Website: lowes
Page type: payment
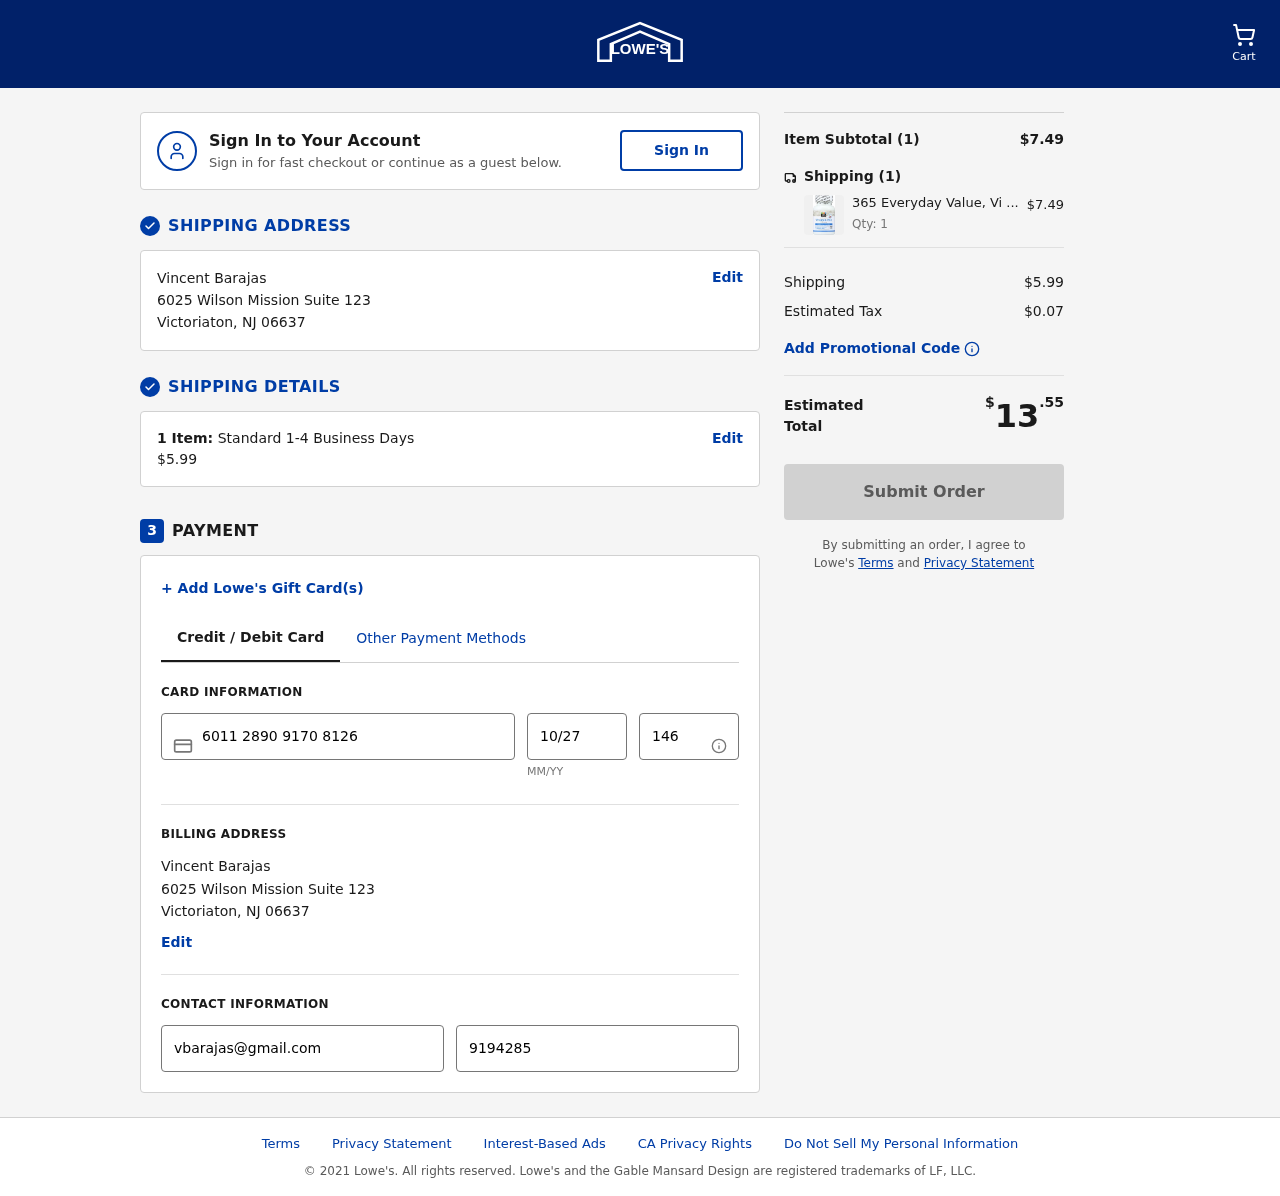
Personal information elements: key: PII_CARD_CVV
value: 146
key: PII_CARD_EXPIRY
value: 10/27
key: PII_CARD_NUMBER
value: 6011 2890 9170 8126
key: PII_CITY
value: Victoriaton
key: PII_EMAIL
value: vbarajas@gmail.com
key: PII_FULLNAME
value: Vincent Barajas
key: PII_PHONE
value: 9194285247
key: PII_POSTCODE
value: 06637
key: PII_STATE_ABBR
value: NJ
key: PII_STREET
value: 6025 Wilson Mission Suite 123
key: PII_FULLNAME2
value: Vincent Barajas
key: PII_CITY2
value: Victoriaton
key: PII_STATE_ABBR2
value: NJ
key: PII_POSTCODE_FULL
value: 06637
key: PII_POSTCODE_NUMERIC
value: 6637
Product elements: key: PRODUCT1_NAME
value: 365 Everyday Value, Vitamin B12 500mcg Lozenges, 100 ct
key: PRODUCT1_PRICE
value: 7.49
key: PRODUCT1_QUANTITY
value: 1
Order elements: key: ORDER_NUM_ITEMS
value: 1
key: ORDER_SHIPPING_COST
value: $5.99
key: ORDER_NUM_ITEMS2
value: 1
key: ORDER_SUBTOTAL
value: $7.49
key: ORDER_NUM_ITEMS3
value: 1
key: ORDER_SHIPPING_COST2
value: $5.99
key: ORDER_TAX
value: $0.07
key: ORDER_TOTAL
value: $13.55